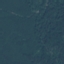
Land use / land cover: Forest